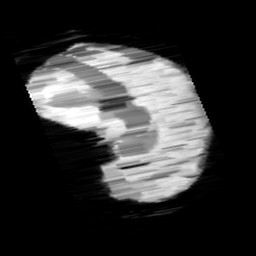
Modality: minIP
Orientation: sagittal
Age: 11
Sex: male
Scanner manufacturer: siemens
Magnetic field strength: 3 T
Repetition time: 0.027 s
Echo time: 0.02 s